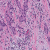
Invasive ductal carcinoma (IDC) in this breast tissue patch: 1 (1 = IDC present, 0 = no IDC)